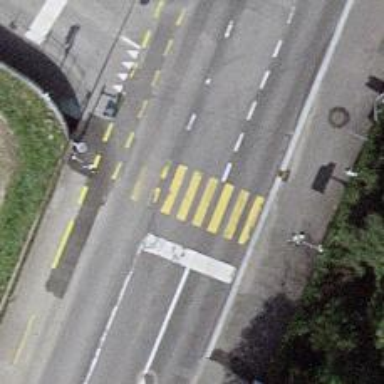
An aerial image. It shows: Crossing with traffic signals.